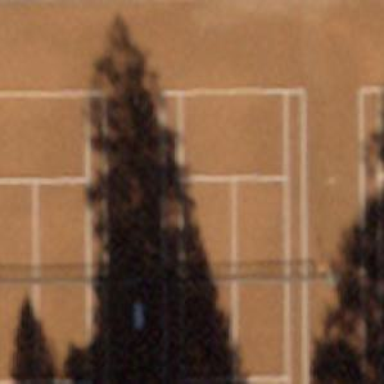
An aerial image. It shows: Tennis court on pitch.